Interaction volume radius: 5 \u00c5
Interaction volume height: 25 \u00c5
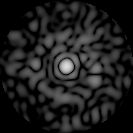
Disorder parameter: 0.8468